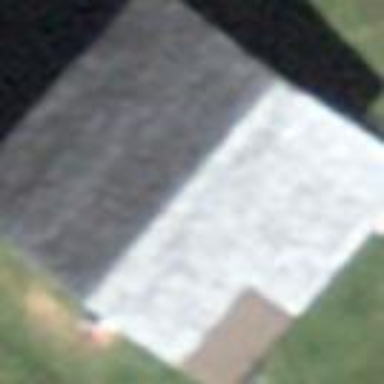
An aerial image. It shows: Rural barn.